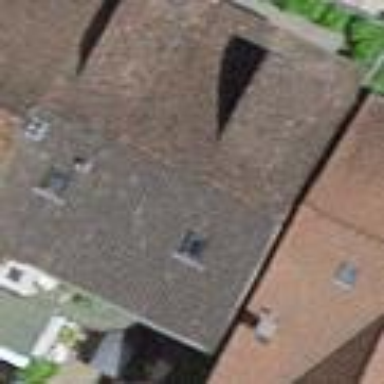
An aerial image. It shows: Terrace building.